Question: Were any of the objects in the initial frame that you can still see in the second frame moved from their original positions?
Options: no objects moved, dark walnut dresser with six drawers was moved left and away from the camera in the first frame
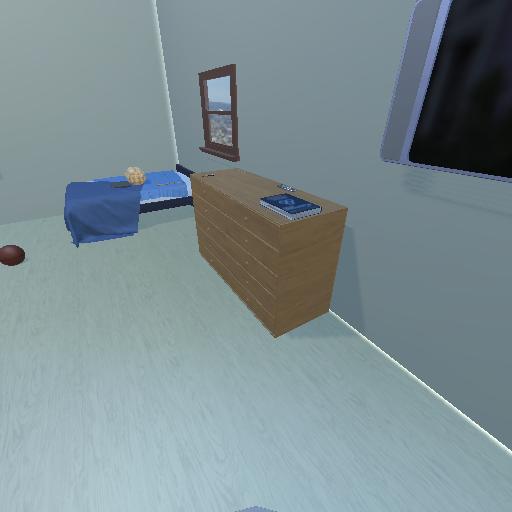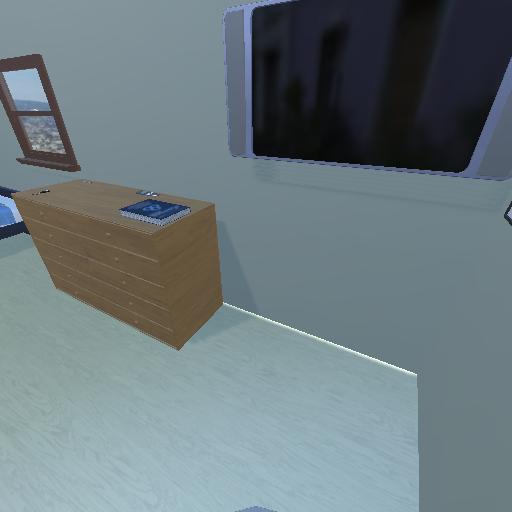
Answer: no objects moved